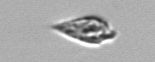
Label: Oxytoxum